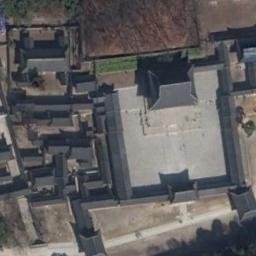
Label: palace